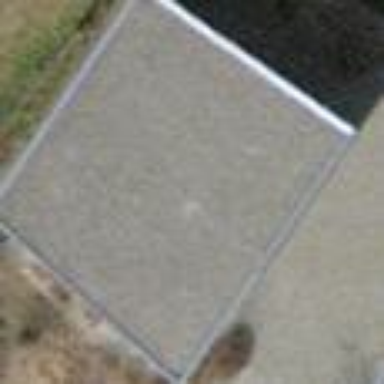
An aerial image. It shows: Garage building.